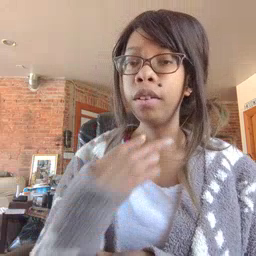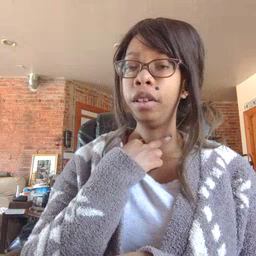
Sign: stuck